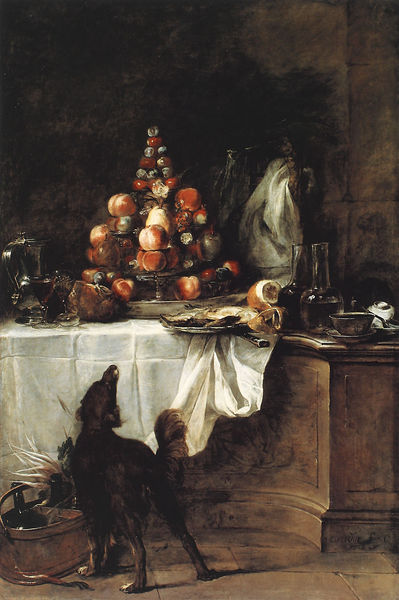
Titel: Das Büfett
Künstler: Jean-Baptiste Siméon Chardin
Institution: Paris, Musée du Louvre
Schlagwörter: dunkel, gemälde, schatten, weiß, braun, glas, licht, raum, schwarz, tisch, zimmer, hund, obst, flasche, wand, schale, schüssel, tischdecke, tischtuch, öl, decke, turm, früchte, kanne, krug, stilleben, vase, apfel, äpfel, essen, tafel, wein, korb, platte, birne, mahl, karaffe, pfirsich, pfirsiche, eimer, etagere, pfanne, pfirsische, pbst